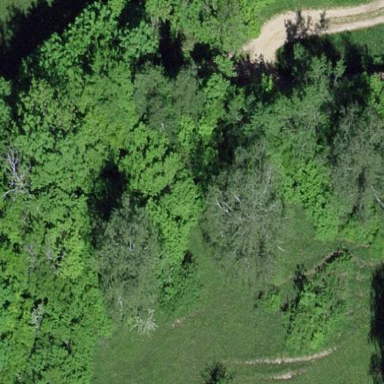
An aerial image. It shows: Forest area.